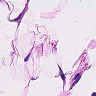
Metastatic tissue present: no